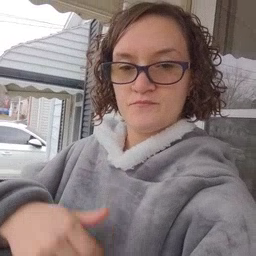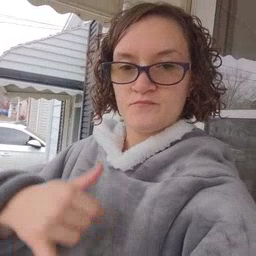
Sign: night